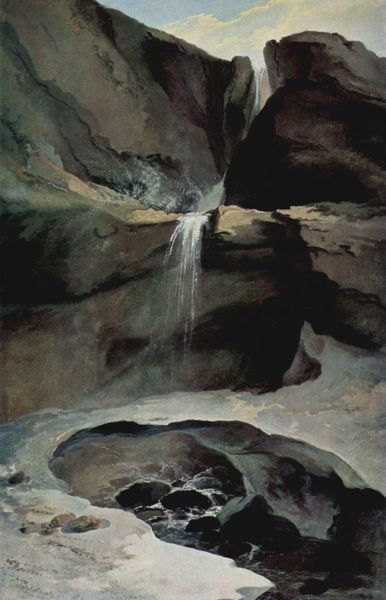
Titel: Der Geltenbachfall im Winter
Künstler: Caspar Wolf
Standort: Winterthur
Institution: Sammlung Oskar Reinhart
Schlagwörter: berg, blau, dunkel, felsen, gemälde, himmel, schatten, wasser, weiß, wolken, aquarell, fluss, grün, landschaft, see, ausschnitt, braun, grau, hell, licht, schwarz, eis, schnee, wolke, beige, hochformat, malerei, stein, steine, signatur, öl, bach, kalt, natur, brücke, gewässer, realismus, höhle, tal, wasserfall, gischt, japan, düster, hart, laufen, steinig, berge, einschnitt, farben, fels, gebirge, gletscher, öde, tag, kahl, klein, erosion, hochgebirge, schlucht, winter, grisaille, rauschen, schaum, sturzbach, tosend, wild, granit, fallen, hoch, frühling, klippe, kiesel, wandern, riff, alpen, rinnsal, wasserlauf, moos, acryl, schnitt, felsspalte, gefälle, loch, lauf, strahl, höhlen, löcher, schiefer, strudel, tümpel, cloud, karg, rocks, sky, fall, grotte, lake, water, spritzer, klat, stream, fließen, tempera, vertiefung, steinplatten, klamm, strömen, schroff, schmelzwasser, gefroren, gouache, fountain, quelle, peak, pond, spalt, plätschern, flüsschen, spalte, felsformation, element, waterfall, schäumend, spritzig, mulde, unbelebt, barren, realist, scenery, felsloch, gefrieren, gletscherwasser, harsch, uen, erdigkeit, erdige farbe, whirlpool